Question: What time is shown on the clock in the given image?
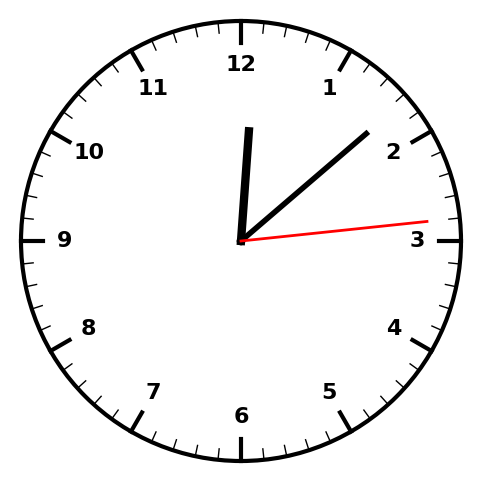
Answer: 12:08:14